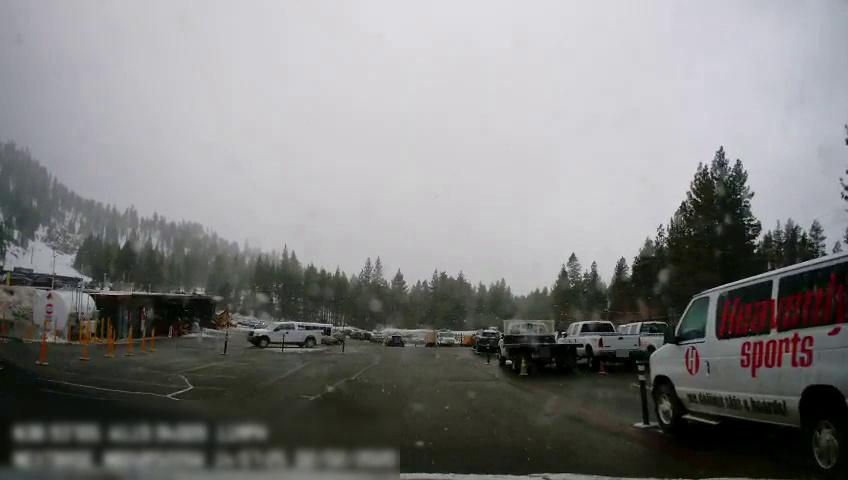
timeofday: Day
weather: Snowy
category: Vehicles | Truck
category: Vehicles | Truck
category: Vehicles | SUV
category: Vehicles | Other LV
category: Vehicles | Van
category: Vehicles | SUV
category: Vehicles | Other LV
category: Vehicles | Truck
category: Vehicles | Other LV
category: Drivable Space